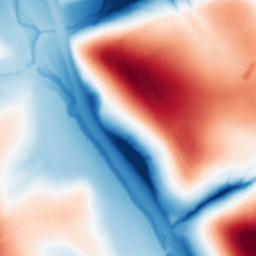
Category: multiscale
Decomposition family: dog
Decomposition parameters: sigma_low: 1
sigma_high: 50
Upsampling method: regularized
Upsampling parameters: scale: 2
lambda_reg: 0.01
Upsampling scale: 2